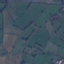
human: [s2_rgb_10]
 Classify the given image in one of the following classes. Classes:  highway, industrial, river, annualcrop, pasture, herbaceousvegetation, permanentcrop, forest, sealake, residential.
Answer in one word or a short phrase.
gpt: Pasture